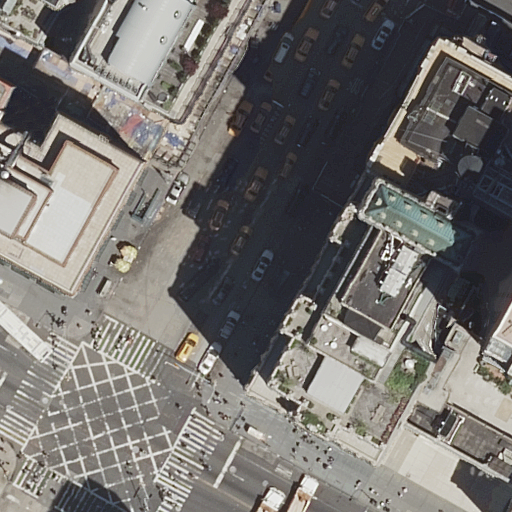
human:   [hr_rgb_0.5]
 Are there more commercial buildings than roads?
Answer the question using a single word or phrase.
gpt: no

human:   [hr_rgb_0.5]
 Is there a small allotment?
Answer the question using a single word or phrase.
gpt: no

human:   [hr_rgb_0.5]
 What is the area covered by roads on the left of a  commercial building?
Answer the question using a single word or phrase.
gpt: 0m2

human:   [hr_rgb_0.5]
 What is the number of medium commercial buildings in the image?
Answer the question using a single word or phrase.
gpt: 0

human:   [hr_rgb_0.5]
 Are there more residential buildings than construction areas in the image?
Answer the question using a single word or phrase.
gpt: yes

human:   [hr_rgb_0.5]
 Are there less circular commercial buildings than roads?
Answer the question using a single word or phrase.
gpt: yes

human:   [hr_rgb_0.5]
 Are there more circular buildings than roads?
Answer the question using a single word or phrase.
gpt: no

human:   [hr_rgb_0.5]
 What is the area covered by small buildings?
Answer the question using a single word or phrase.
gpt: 89m2

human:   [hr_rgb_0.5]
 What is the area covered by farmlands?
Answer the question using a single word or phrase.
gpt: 0m2

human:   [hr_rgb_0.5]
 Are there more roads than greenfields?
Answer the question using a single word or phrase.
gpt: yes

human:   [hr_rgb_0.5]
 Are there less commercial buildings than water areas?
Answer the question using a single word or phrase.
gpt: no

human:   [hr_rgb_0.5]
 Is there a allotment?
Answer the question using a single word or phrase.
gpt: no

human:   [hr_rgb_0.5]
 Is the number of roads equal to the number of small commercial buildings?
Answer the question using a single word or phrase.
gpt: no

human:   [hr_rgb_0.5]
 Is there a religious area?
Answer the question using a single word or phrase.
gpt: no

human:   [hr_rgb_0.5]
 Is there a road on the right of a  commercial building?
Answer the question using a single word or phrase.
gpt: no

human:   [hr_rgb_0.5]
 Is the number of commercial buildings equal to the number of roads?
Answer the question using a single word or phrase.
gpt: no

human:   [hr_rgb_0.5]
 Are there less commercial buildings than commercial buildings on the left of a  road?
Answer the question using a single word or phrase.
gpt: no

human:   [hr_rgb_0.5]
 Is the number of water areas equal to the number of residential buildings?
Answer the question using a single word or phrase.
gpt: no

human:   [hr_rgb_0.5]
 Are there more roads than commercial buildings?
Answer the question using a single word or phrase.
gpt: yes

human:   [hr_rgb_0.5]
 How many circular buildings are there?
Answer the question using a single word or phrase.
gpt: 0

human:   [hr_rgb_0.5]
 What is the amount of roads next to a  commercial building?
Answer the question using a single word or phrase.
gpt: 0

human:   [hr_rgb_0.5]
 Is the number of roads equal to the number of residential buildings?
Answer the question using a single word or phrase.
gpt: no

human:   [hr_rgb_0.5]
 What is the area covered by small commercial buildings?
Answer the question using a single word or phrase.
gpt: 0m2

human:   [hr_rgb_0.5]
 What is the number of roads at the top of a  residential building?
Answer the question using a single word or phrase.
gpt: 2

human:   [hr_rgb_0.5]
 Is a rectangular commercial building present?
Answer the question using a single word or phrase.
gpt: no

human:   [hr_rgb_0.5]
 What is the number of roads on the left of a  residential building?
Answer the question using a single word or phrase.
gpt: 4

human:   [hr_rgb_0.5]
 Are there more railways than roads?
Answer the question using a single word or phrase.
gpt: no

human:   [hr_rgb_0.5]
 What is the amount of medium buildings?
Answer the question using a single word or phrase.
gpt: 2

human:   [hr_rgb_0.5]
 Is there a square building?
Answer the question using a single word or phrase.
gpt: no

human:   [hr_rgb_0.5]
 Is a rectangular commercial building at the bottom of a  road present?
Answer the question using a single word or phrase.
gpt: no

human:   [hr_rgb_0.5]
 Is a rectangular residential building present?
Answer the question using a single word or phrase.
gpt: yes

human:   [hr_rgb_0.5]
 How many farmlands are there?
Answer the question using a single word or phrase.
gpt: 0

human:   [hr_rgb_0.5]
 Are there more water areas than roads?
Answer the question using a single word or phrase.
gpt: no

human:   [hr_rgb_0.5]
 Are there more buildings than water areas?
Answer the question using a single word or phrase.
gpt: yes

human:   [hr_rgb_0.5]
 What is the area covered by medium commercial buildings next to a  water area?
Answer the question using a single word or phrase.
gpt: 0m2

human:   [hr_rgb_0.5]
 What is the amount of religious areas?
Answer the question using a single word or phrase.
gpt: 0